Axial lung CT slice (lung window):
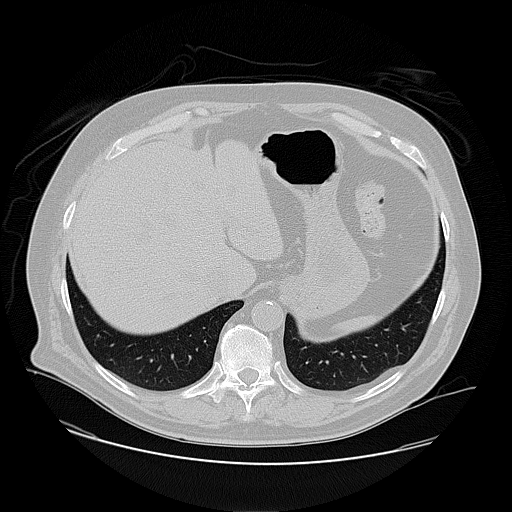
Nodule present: no